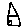
Label: house